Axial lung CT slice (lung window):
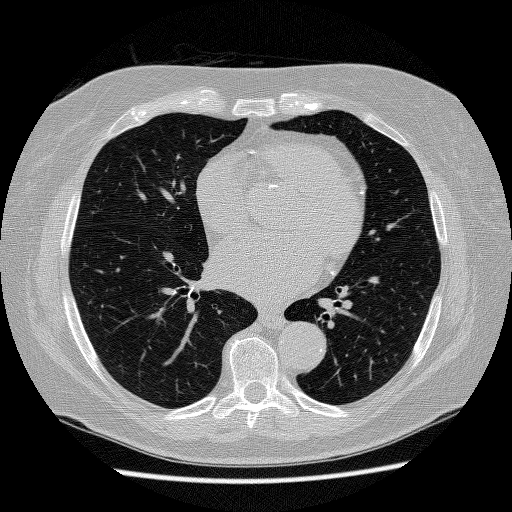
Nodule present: no